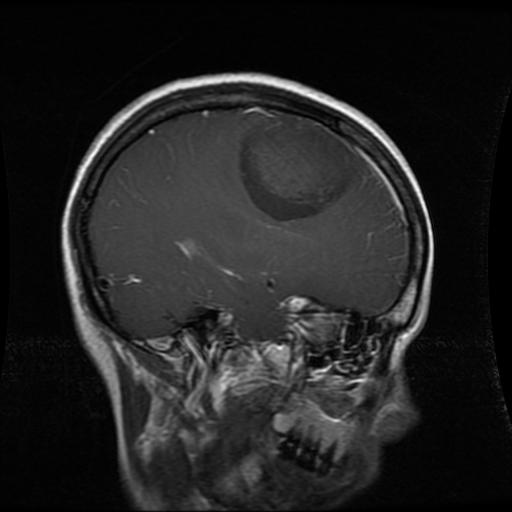
Label: glioma